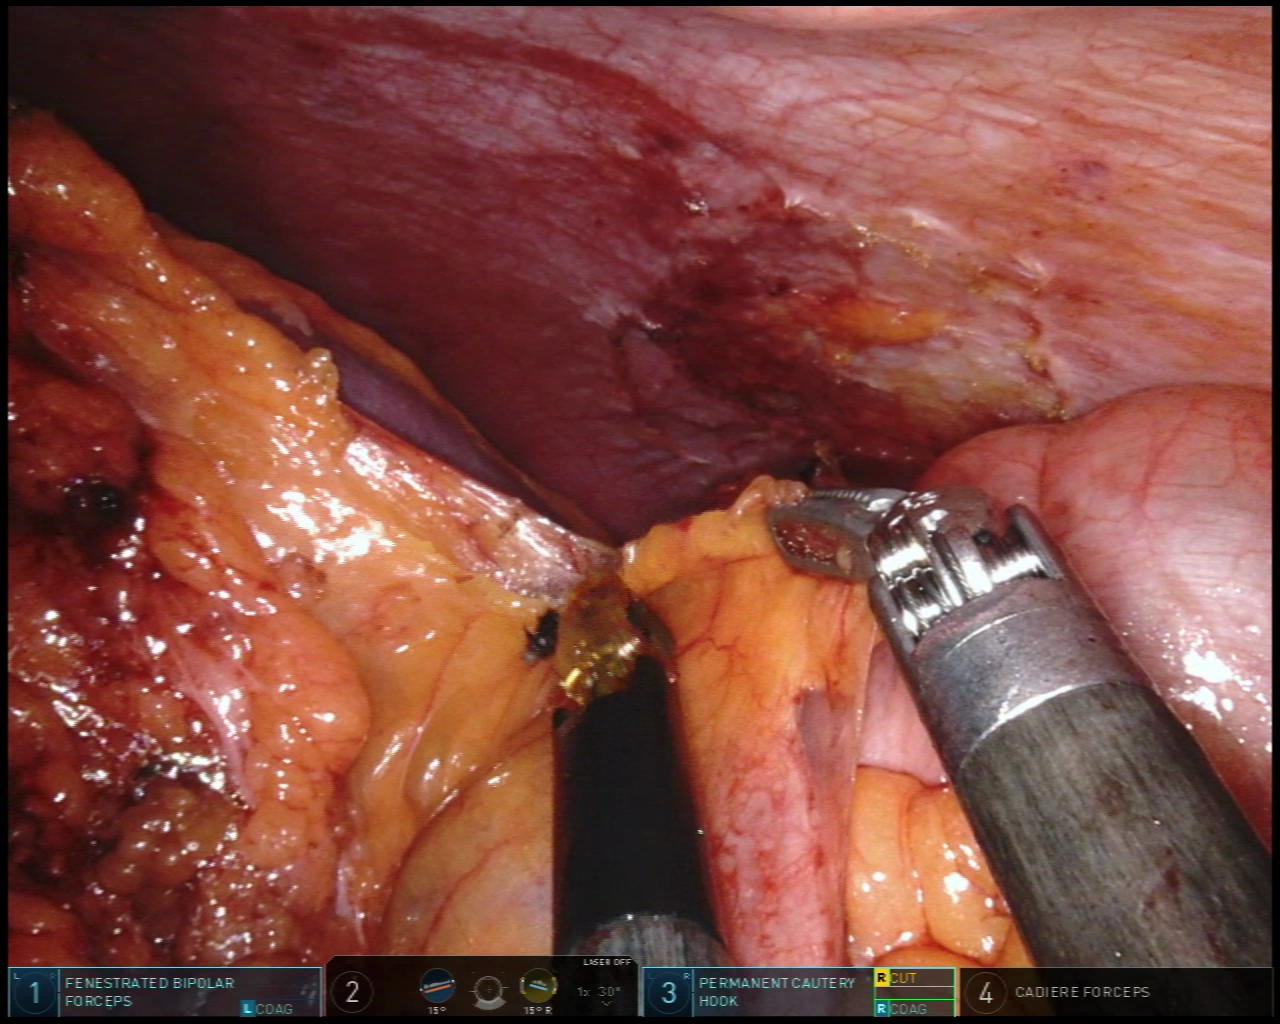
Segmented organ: spleen
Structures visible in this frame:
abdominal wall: yes
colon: yes
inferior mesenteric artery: no
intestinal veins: no
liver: no
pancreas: no
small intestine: no
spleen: yes
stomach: no
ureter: no
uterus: no
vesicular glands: no